Question: I'm adjusting a template on a CMS. ON the main page, particular elements I'd like to line up, from left to right, are (description: element name/id/class):
- - -
All nested under div "main-middle".
Rather than post a rather large chunk of html, here is a screen of the page structure from Inspect Element:

The primary confusion for me is that the How To Report box (currently at the bottom of the page), does not float along with the map and category filters, it remains below these elements. How to report box (div id="content") has a "foster" parent. It used to live under Category filters and I pulled it up a level to be a sibling with the two other elements mentioned.
I have tried fiddling with existing margins, float and nesting of the elements.
The link is here: <URL>
The right column is where it should be and the map, which will be made thinner is where it should be (the middle). The How to Box below the map should be a left column so the top is in line with the top of the map (while the map will be thinner)
On the site right now the map is too large to float but if you adjust the width to say 300px, the element below, How To Report Box, does not move up it stays in place.
Here is the CURRENT CSS for each element. Adding float:right to each one does not solve:
'''
The Category Filters:
div#right {
width: 285px;
padding: 0;
float: right;
}
The Map
border: #999 1px solid;
width: 800px;
height: 366px;
position: relative;
height: 650px;
border-radius: 19px;
The Stubborn How to Box that Won't Float
div#main .withright div#content {
margin: 0 325px 0 0;
padding: 0;
'''
How do I get the how to box into the right place at the top left?
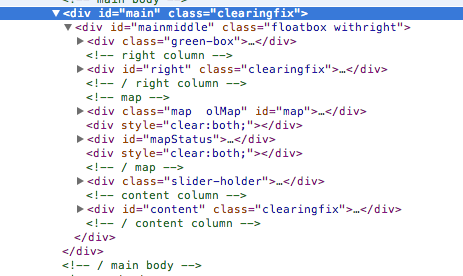
Answer: Your "How to Report" section (.additional-content) is inside #content, which has a fixed width of 960px has a clearfix class on it. I'm not sure why you'd expect it to float up next to #map, which is a sibling of #content. To float two elements adjacent to each other they must be siblings.
You need to back up a bit and rethink your layout in general. Consider using 'display: inline-block' rather than floats, which can be problematic if you don't actually need float behavior.
---
Update: If you do all of these, you can get #map and #content to play nicely on one line:
- - -
...
'''
#map {
float: right;
width: 580px;
margin-right: 20px !important; /* better, remove !important from elsewhere */
}
#content {
float: left;
width: auto;
margin-right: 0 !important; /* better, remove !important from elsewhere */
}
'''